Question: How would i style the read more and show less? ive tried styling #tag1 but this just alters the 'read more' text that first appears
Heres the JS
'''
<script>
function toggleAndChangeText(divId, tagId) {
$("#"+divId).toggle();
if ($("#"+divId).css('display') == 'none') {
$('#'+tagId).html('Read More <i class="icon-circle-arrow-down"></i>');
}
else {
$('#'+tagId).html('Show Less <i class="icon-circle-arrow-up"></i>');
}
}
'''
and the html
'''
<a id="tag1" href="javascript:toggleAndChangeText('a1', 'tag1');">
<p>Read More <i class="icon-circle-arrow-down"></i></p> </a>
'''
Here is what the text looks like during every section...

The first one is when you first see the button.
Then the user clicks on it and the 'Show Less' appears as you can see the button is further to the left and less padding on the bottom. when the user then goes to close the show less button, read more appears but stays in the same position as the show less.
My question is how would i go about styling the interactive read more/show less ones so they are in the position the first read more is? sorry if this is confusing!
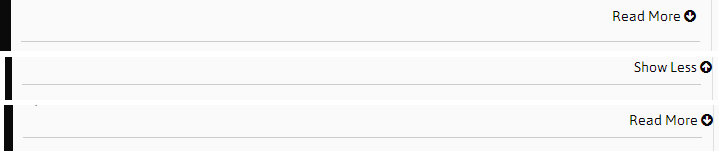
Answer: Try :
'''
$('#'+tagId).html('<p>Read More <i class="icon-circle-arrow-down"></i></p>');
'''
I guess you have a padding or margin on your paragraphs
Actually, you're replacing
'''
<a id="tag1" href="javascript:toggleAndChangeText('a1', 'tag1');">
<p>Read More <i class="icon-circle-arrow-down"></i></p> </a>
'''
By
'''
<a id="tag1" href="javascript:toggleAndChangeText('a1', 'tag1');">
Read More <i class="icon-circle-arrow-down"></i></a>
'''